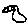
Label: bird